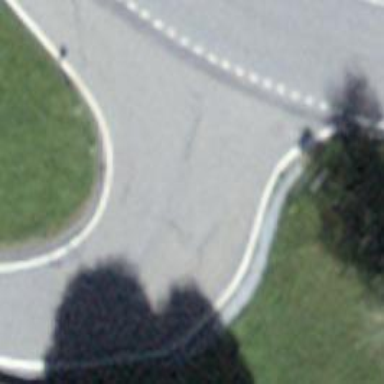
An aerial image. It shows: Bus stop along the road.